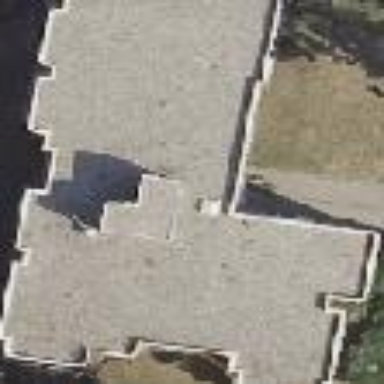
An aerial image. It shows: Building with apartments and flat roof.